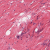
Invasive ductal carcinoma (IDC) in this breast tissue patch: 1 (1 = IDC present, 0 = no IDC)